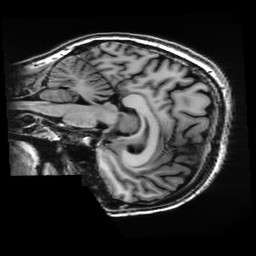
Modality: T1w
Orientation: sagittal
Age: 39
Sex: female
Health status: healthy
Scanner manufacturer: ge
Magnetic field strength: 3 T
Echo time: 0.0052 s